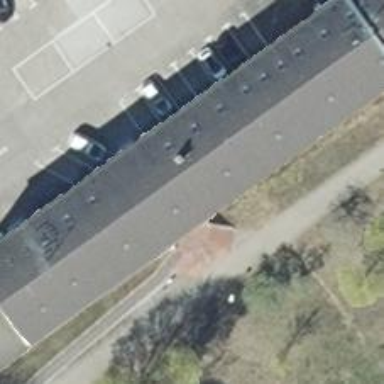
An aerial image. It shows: Police building.